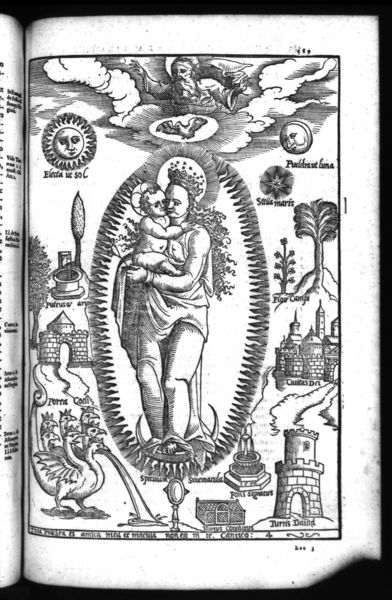
Titel: De Maria Virgine
Künstler: Petrus Canisius
Schlagwörter: baum, gott, himmel, nackt, wolken, bäume, stadt, frau, zeichnung, wolke, taube, sonne, haare, kind, krone, locken, brunnen, turm, holzschnitt, schrift, gans, tor, zinnen, mond, buch, burg, stern, torbogen, sichel, schwarzweiß, text, gänse, mutter und kind, buchseite, stadttor, jesus, maria, madonna, brunne, bekrönung, porta, mandorla, strahlenkranz, gottvater, turris, hieligenschein, fontätne, gottesstaat, civitates dei